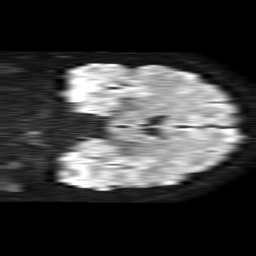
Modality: TRACE
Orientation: coronal
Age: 39
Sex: male
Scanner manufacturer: philips
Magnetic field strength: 1.5 T
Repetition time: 4.6 s
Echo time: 0.09059 s